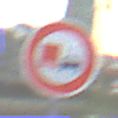
Verkehrszeichen: UeberholverbotKraftfahrzeuge
Umgebung: Outdoor, Urban
Tageszeit: SunriseSunset
Wetter: PartlyCloudy
Licht: Natural
Jahreszeit: NotSpecified
Kontrast: LowContrast